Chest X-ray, PA view. Patient: 50 years old, sex M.
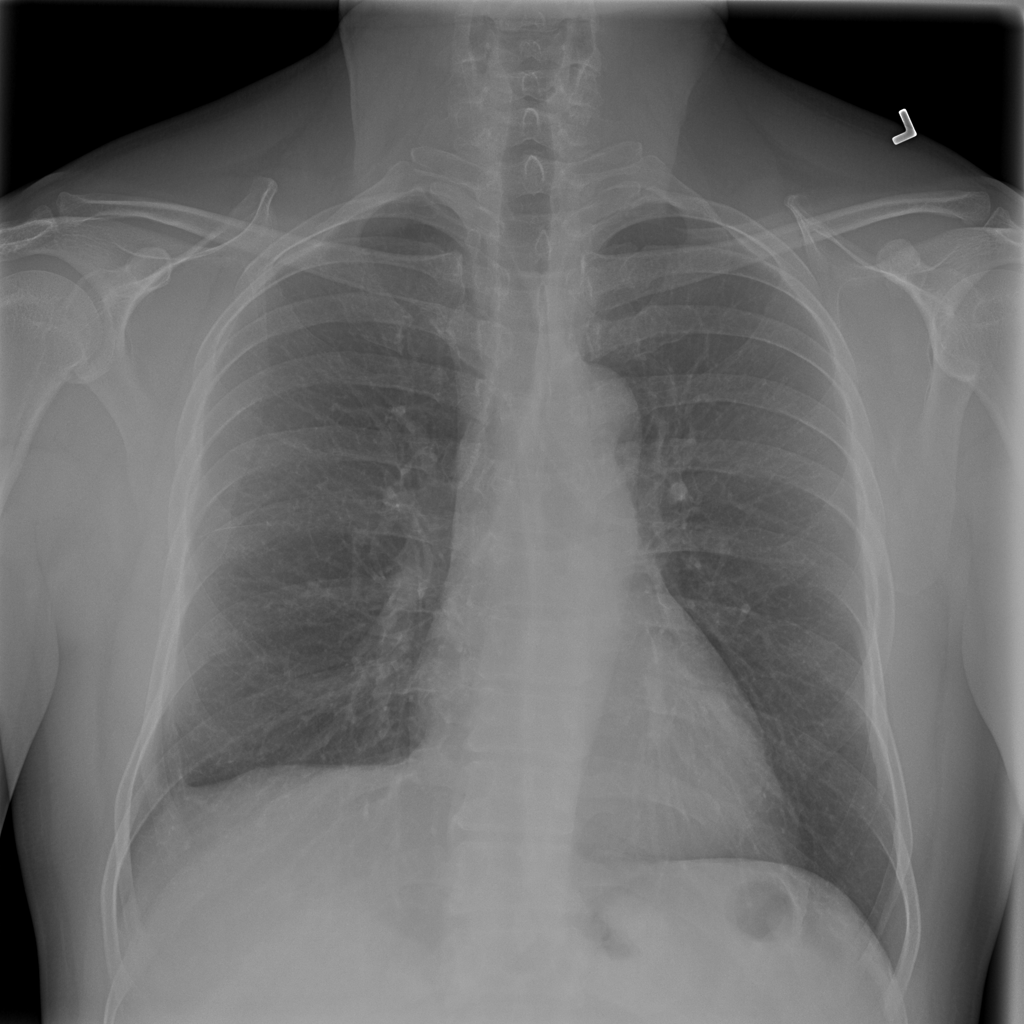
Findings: No Finding